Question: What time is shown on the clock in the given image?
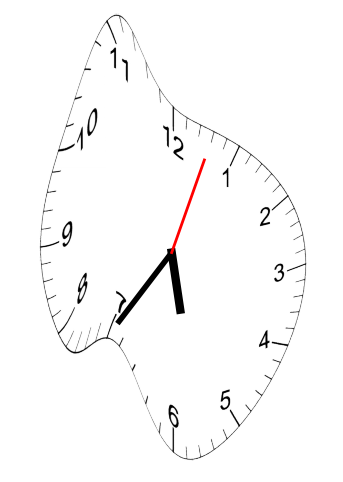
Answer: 05:35:03